Question: So I've been hitting my head for awhile now, trying to dig up the correct Apple styled icon. It's not listed in the standard provided icons. Does anyone know how to get access to it without having to build it from scratch in photoshop?
Here's the image:

Any help is appreciated. Thanks!
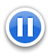
Answer: There is no accessory style for this. However, you don't need to build it from scratch in Photoshop. You just linked it to this post. Save that image, add the PNG to your project. When setting up your cells, create a new UIImageView, load the image from your project, and then sett the UIImageView as your cell's accessoryView.
There's some example code <URL>.